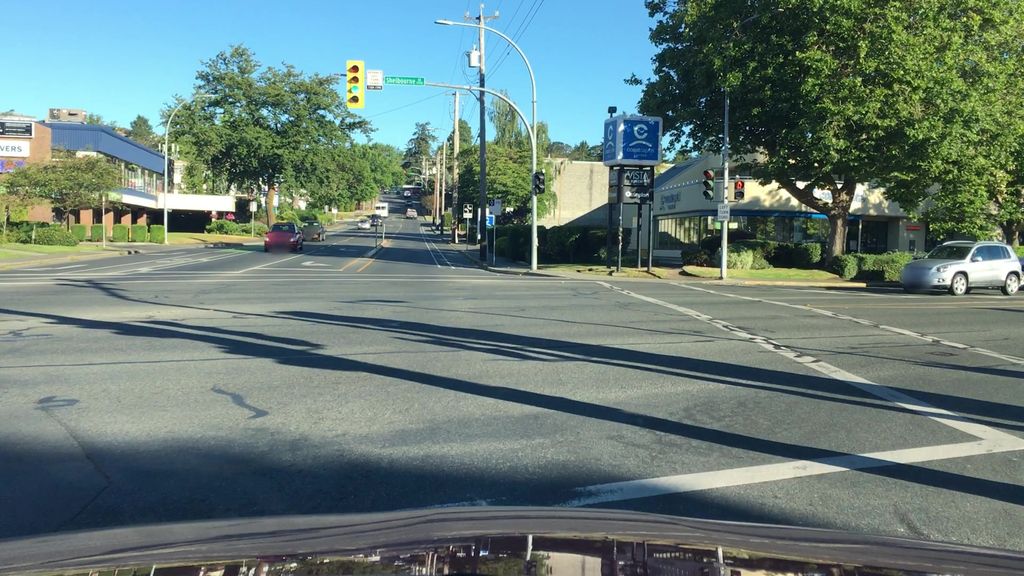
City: victoria